Question: I am trying to build the following layout, but am unsure which android layout I should be using.

Its just a table (correct terminology?), but I would like functionality such as swipe to delete a row, and to expand on click (to reveal another view). It should also be scrollable.
What I have currently is a 'LinearLayout' on a scroll view, which I populate with other custom layouts.
To achieve the expanding functionality, I have more custom views in the LinearLayout which are hidden by default, and then revealed if they layout above them is pressed. All of this lives in a 'ScrollView'.
---
Would a 'TableLayout' be better for all of this? I originally picked LinearLayout instead of TableLayout because I was confused about the TableLayout columns (and didn't need multiple columns). I feel like right now I am reinventing the wheel.
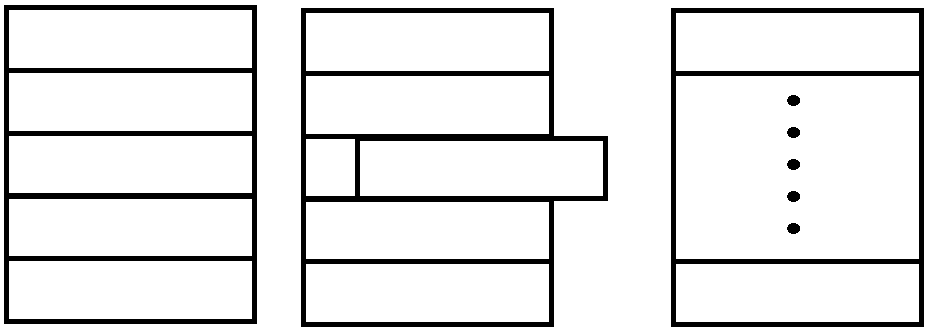
Answer: You don't need or at all. The easy way is to use a 'ListView', then on the raw adapter, you implement an 'onTouchListener' method with swipe gesture algorithme (not hard to code).
But the and view can be handle with this library (very usefull)
<URL>